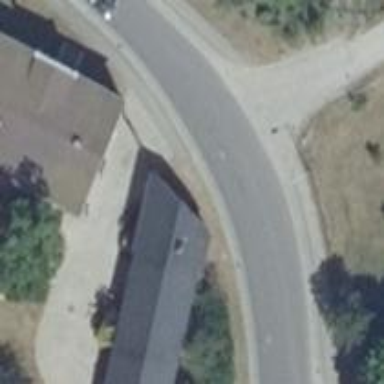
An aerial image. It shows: Secondary road with asphalt surface and sidewalks on both sides.